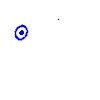
Particle: electron